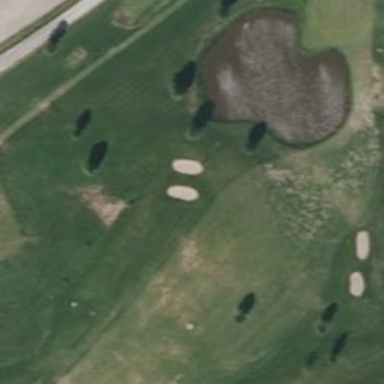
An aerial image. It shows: Scenic golf fairway.